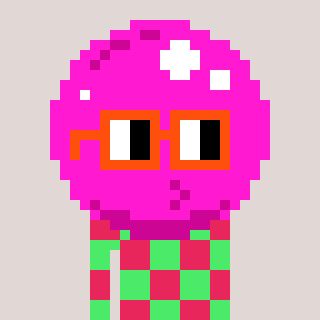
a pixel art character with square orange glasses, a bubblegum-shaped head and a teal-colored body on a warm background